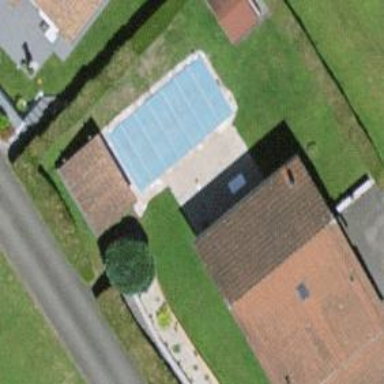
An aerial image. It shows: Swimming pool located in leisure land.